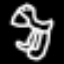
Label: frog